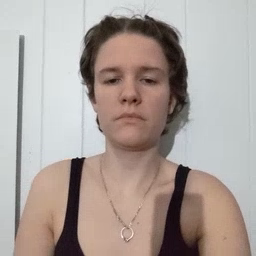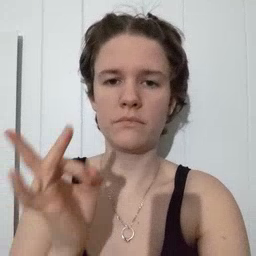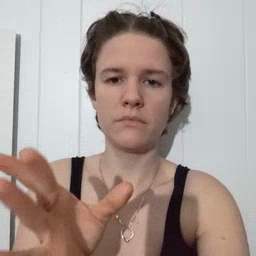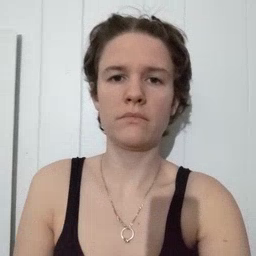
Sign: hate